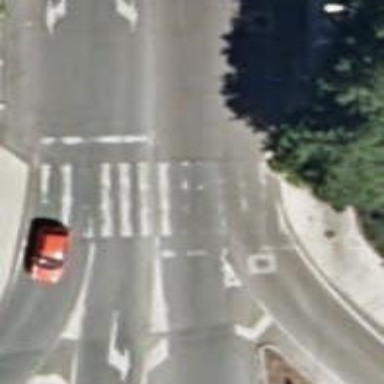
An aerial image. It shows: Uncontrolled crossing on the road.